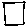
Label: square